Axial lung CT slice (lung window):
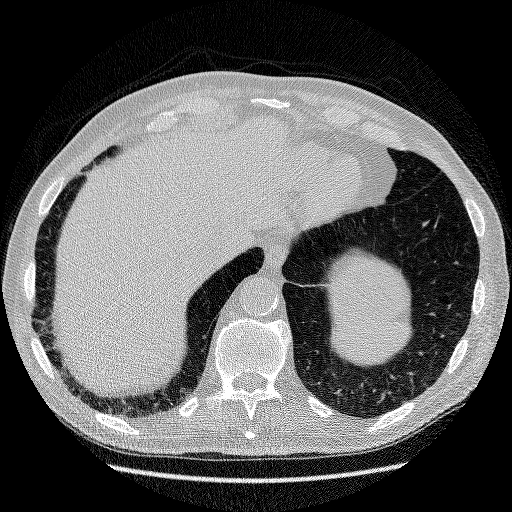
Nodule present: no